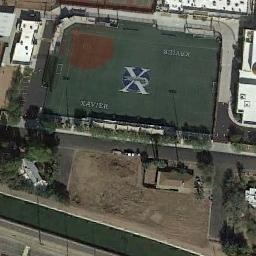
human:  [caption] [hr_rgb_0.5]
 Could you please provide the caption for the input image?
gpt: There is a big baseball diamond in the grass surrounded by the houses and the roads .

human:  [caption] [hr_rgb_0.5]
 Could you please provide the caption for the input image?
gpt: A baseball diamond with an X-letter next to some white buildings .

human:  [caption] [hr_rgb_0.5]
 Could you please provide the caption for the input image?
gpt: There is a baseball diamond in the middle of many buildings with a road beside .

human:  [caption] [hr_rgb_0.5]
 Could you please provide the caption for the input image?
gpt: There are 11 baseball courts in the picture, Four of which are double the others .

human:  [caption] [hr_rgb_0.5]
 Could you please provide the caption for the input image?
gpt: There are buildings next to the baseball diamond .